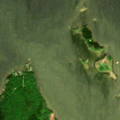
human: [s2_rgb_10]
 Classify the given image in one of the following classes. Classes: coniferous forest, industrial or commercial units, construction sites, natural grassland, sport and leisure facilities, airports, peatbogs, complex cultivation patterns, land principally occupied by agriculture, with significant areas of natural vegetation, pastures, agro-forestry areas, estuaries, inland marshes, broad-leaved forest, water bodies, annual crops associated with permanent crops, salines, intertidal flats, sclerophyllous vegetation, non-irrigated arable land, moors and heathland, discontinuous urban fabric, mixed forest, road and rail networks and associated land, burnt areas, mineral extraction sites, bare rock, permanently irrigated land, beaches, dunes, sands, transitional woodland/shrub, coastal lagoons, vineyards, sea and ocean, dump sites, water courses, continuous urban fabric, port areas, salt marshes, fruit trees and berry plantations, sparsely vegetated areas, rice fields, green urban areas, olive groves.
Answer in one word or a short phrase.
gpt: mixed forest, sea and ocean